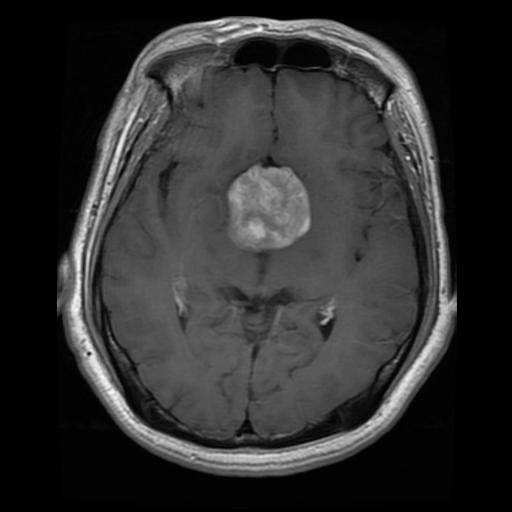
Label: pituitary